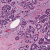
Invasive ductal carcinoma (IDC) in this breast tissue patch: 1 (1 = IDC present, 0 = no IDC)